Interaction volume radius: 5 \u00c5
Interaction volume height: 30 \u00c5
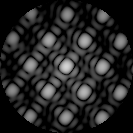
Disorder parameter: 0.07298